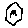
Label: hexagon